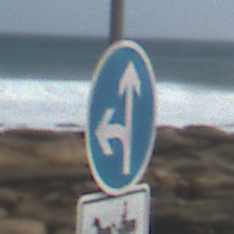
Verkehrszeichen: VorgeschriebeneFahrtrichtungGeradeausOderLinks
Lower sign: MehrspurigeFahrzeugeFrei9
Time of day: Midday
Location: Outdoor (Nature)
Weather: PartlyCloudy
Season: NotSpecified
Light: Natural